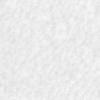
Label: no_change